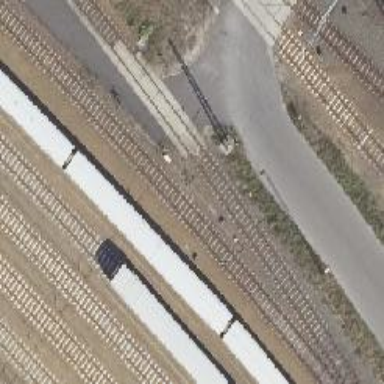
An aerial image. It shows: Rail yard with electrified contact lines for railway operations.